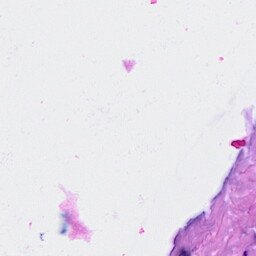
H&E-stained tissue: Breast